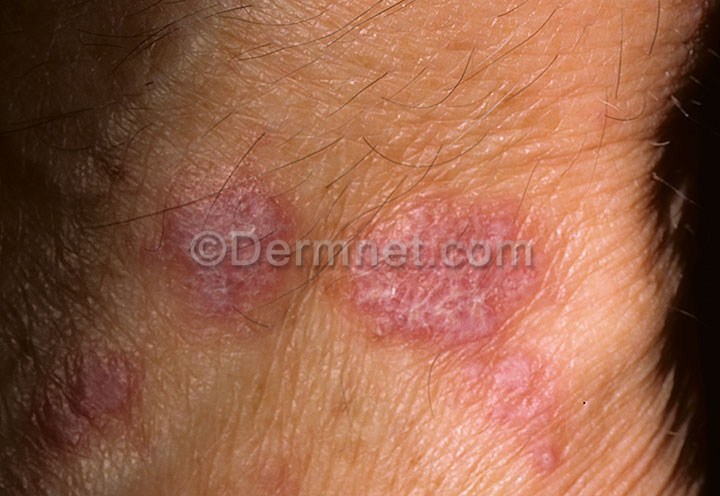
Disease: Nail Fungus and other Nail Disease